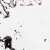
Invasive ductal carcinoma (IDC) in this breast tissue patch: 0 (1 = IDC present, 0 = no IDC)